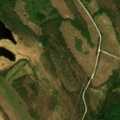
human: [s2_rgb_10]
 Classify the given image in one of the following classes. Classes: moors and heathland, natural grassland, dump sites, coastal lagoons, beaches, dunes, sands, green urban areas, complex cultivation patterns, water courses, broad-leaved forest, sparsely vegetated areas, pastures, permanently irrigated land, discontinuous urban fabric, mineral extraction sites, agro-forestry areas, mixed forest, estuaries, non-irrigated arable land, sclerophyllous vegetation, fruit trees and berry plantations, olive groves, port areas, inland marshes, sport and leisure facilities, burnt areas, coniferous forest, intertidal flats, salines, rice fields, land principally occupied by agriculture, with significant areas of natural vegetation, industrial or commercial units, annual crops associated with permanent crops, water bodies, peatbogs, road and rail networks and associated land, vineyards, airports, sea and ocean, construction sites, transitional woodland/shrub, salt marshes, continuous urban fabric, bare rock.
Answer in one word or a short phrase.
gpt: coniferous forest, transitional woodland/shrub, peatbogs, water bodies